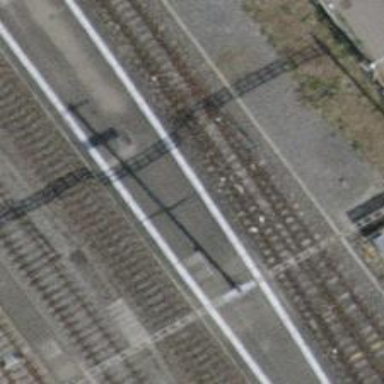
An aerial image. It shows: Railway siding with one electrified track and contact line for powering the train.